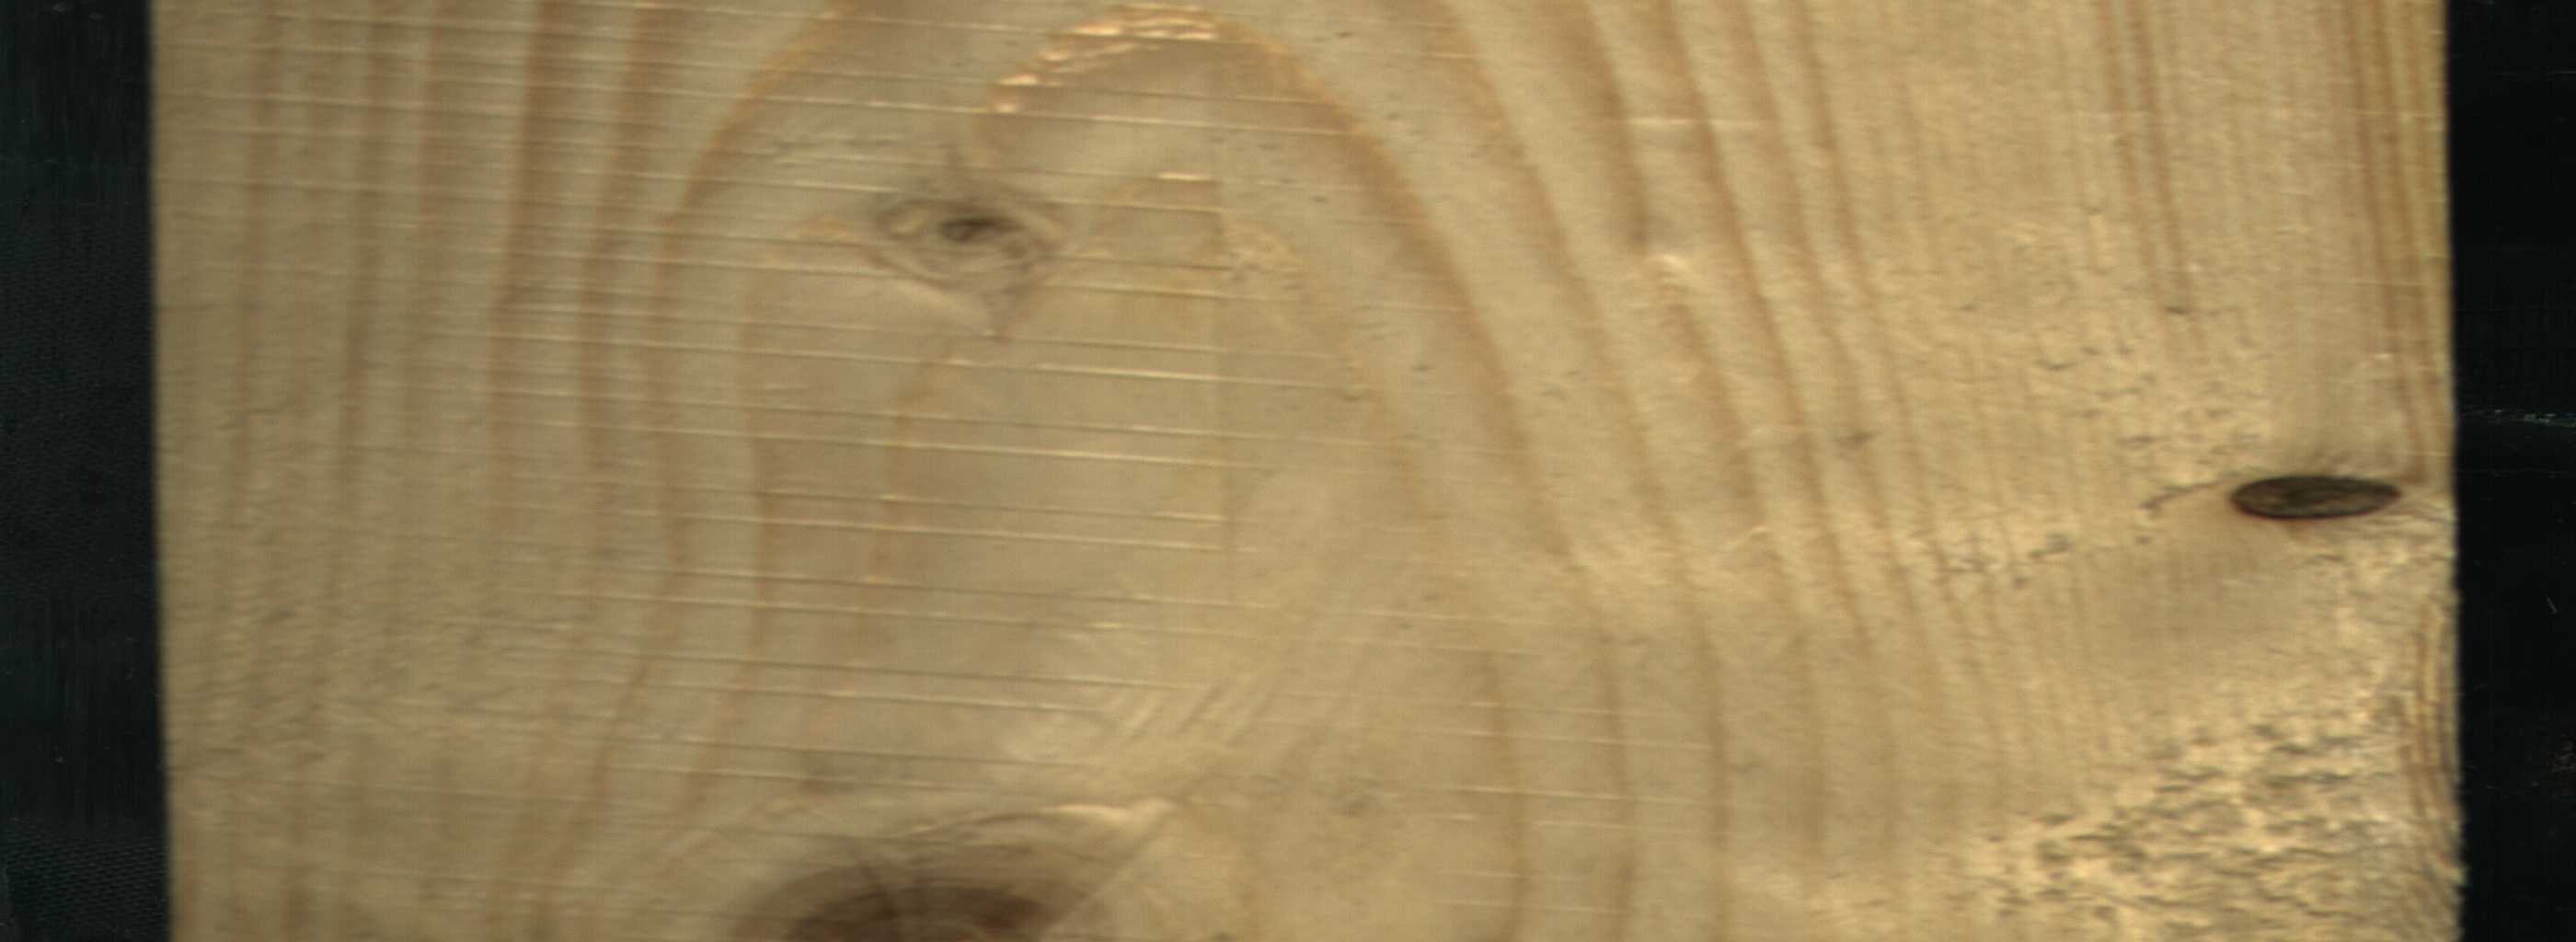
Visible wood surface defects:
Dead_Knot
Live_Knot
Live_Knot